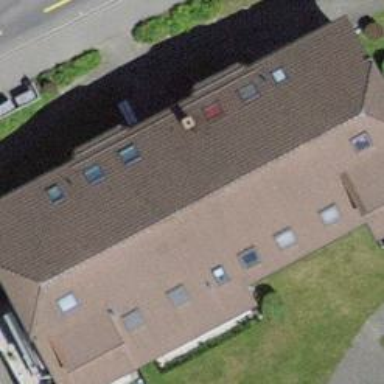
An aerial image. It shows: Building with apartments featuring half-hipped roof made of roof tiles.